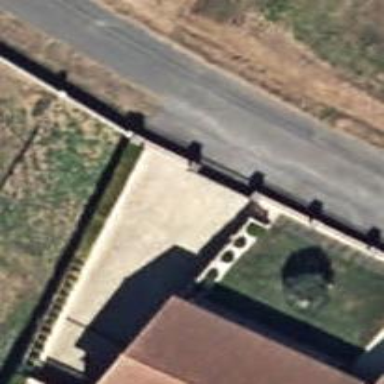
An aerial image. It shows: Wall is shown in the image.